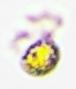
Label: Margalefidinium